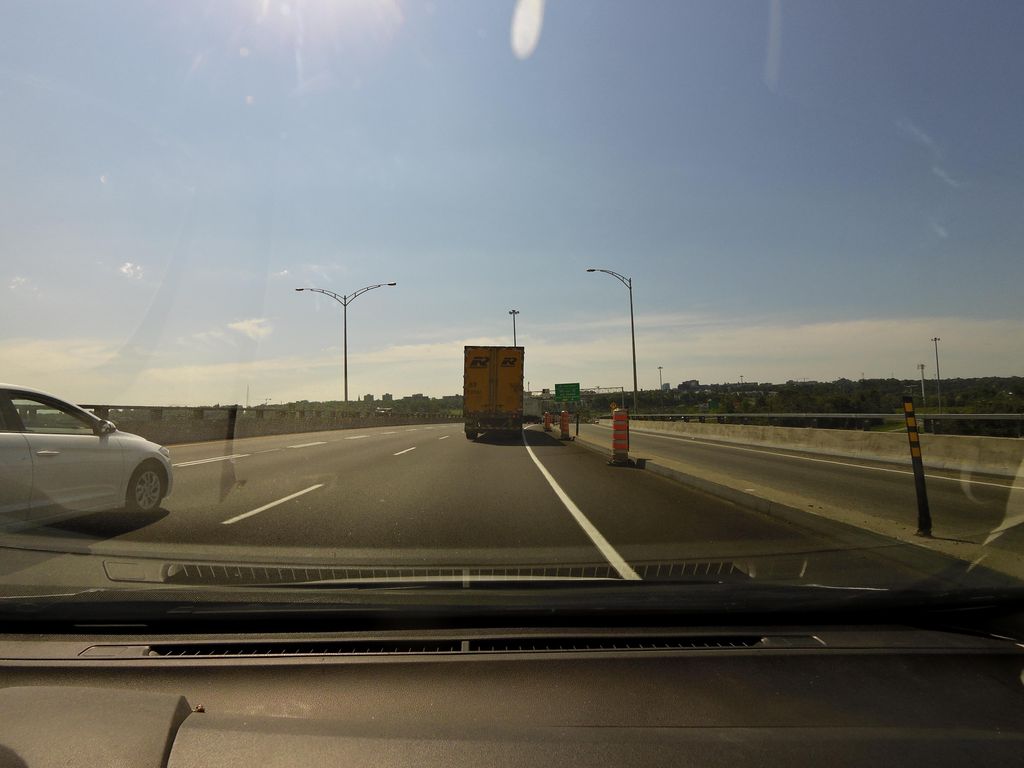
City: quebec_city